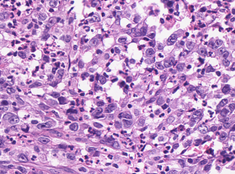
Tumor epithelial tissue: yes
Tumor-associated stroma tissue: no
Normal tissue: no